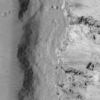
Label: not_dusty